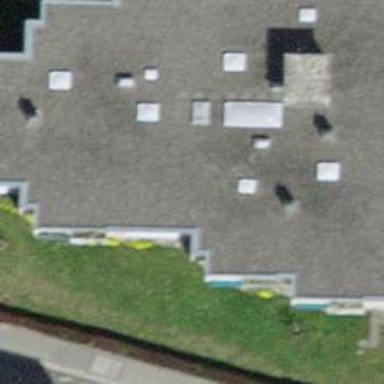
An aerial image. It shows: Flat-roofed residential building.